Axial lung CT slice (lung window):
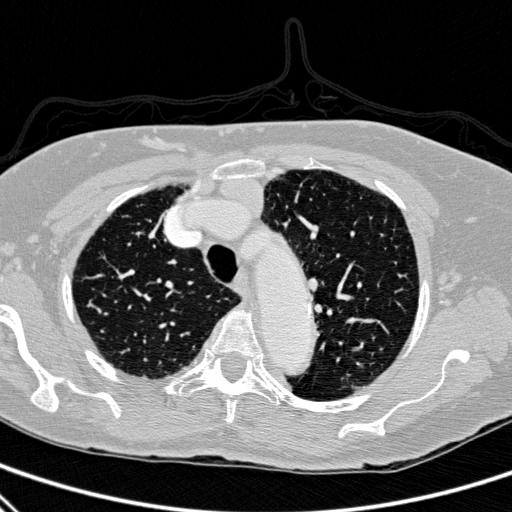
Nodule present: no